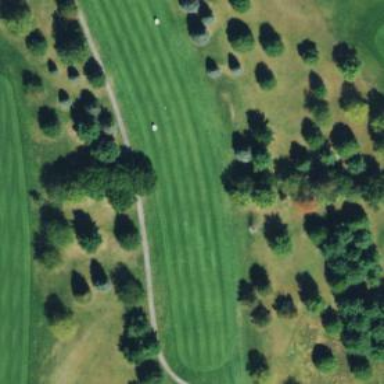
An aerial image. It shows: Golf hole.